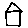
Label: house